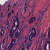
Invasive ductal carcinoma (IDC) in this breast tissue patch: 1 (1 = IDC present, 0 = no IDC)